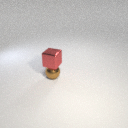
small red metal cube above small brown metal sphere